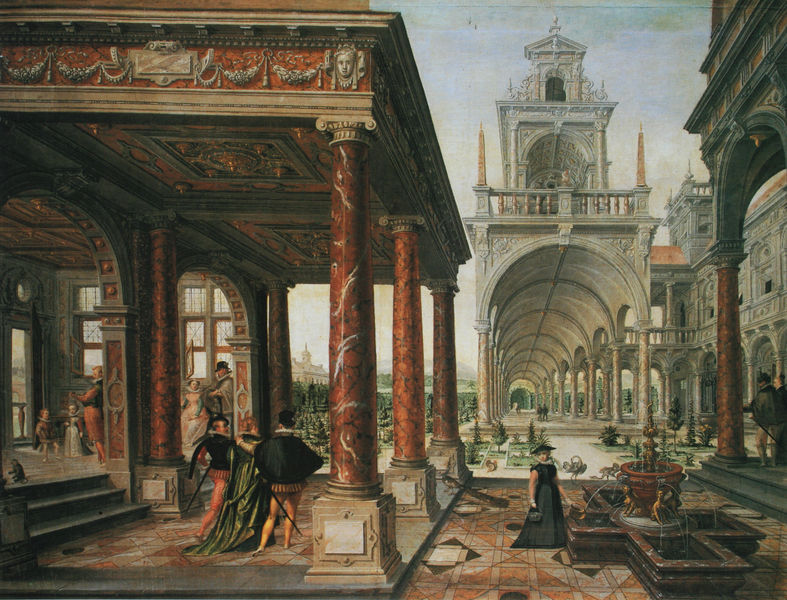
Titel: Palastarchitektur mit Figuren
Künstler: Hans Vredeman de Vries
Standort: Wien
Institution: Kunsthistorisches Museum
Schlagwörter: gemälde, himmel, wasser, gelb, grün, landschaft, menschen, frau, kleider, marmor, schwarz, säule, säulen, zimmer, gebäude, rot, ornament, architektur, gesicht, boden, gewand, decke, personen, brunnen, kinder, affe, garten, bogen, italien, perspektive, venedig, schule, figuren, rundbogen, dekor, ornamente, pärchen, gang, antike, schwert, schwerter, kacheln, arkaden, adlige, säulengang, ionica, ornamentierung, ionische säule, szenographie